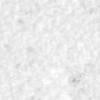
Label: no_change